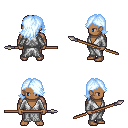
a pixel art fantasy rpg character, male body template, human, dark skin, white robe, magenta pants, white cyan swoop hairstyle, spear, four views (front, back, left, right), 2x2 character sprite sheet, small pixel art, hard edges, no anti-aliasing